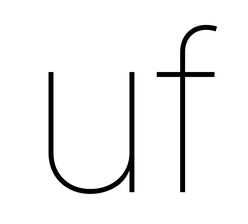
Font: Inter_Thin